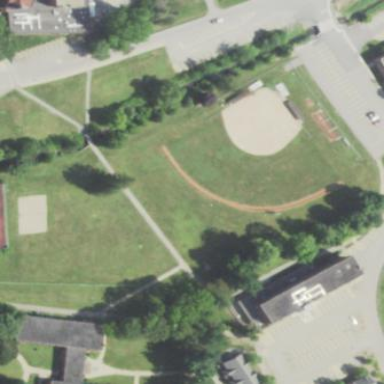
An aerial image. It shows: Baseball pitch for leisure land.